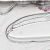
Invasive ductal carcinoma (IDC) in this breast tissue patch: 0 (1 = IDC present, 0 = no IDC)